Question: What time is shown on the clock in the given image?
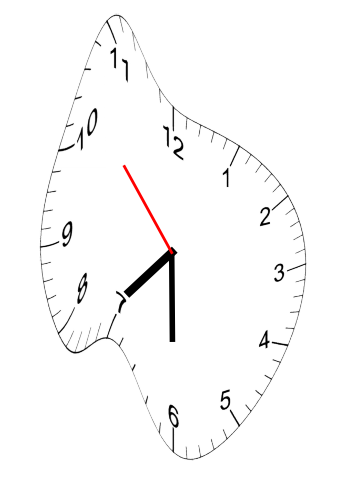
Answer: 07:29:53